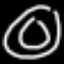
Label: donut